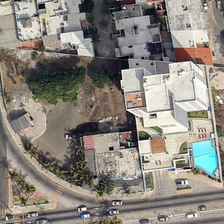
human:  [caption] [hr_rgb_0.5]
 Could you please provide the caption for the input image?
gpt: there are some residential areas near the road .

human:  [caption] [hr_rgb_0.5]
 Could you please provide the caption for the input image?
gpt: there are two trees in front of the white roof .

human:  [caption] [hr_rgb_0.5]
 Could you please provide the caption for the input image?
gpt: there are two trees in front of the white roof .

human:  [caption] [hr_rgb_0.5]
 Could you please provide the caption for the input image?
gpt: there are some residential areas near the road .

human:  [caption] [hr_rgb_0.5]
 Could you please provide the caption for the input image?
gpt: there are two trees in front of the white roof .